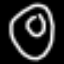
Label: donut